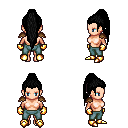
a pixel art fantasy rpg character, female body template, human, light skin, leather shoulder armor, teal pants, black extra-long topknot hairstyle, gold gloves, gold boots, four views (front, back, left, right), 2x2 character sprite sheet, small pixel art, hard edges, no anti-aliasing